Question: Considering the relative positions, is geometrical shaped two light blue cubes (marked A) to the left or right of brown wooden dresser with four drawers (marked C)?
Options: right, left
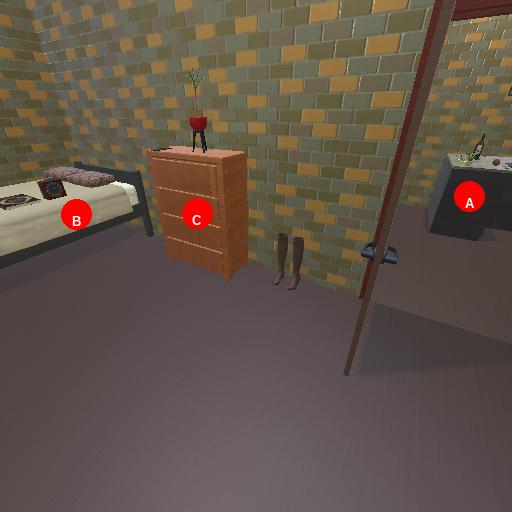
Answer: right